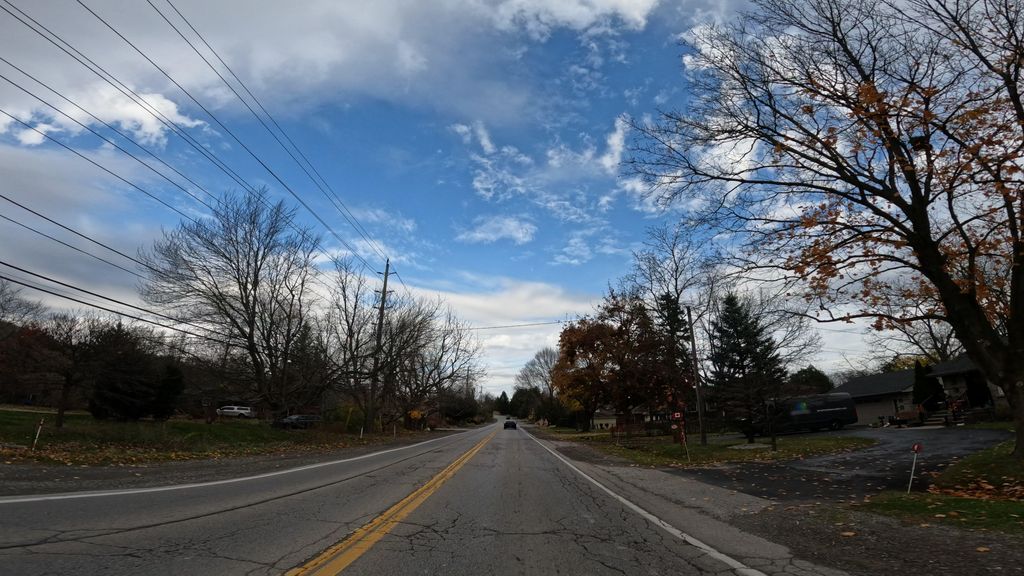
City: hamilton